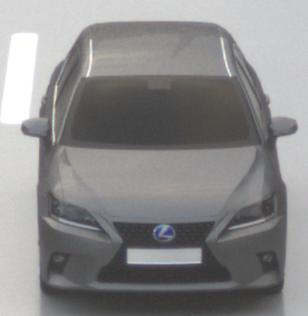
Make: Lexus
Model: CT 200h
Detailed model: CT (A10)
Model produced from: 2014/03
Model produced until: 2017/10
Doors: 5
Color: gray
Road condition: wet road
Daytime: sunrise or sunset
Contrast: low contrast